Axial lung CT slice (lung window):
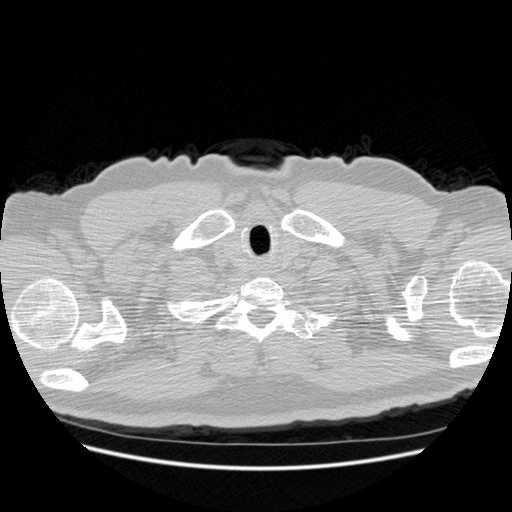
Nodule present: no